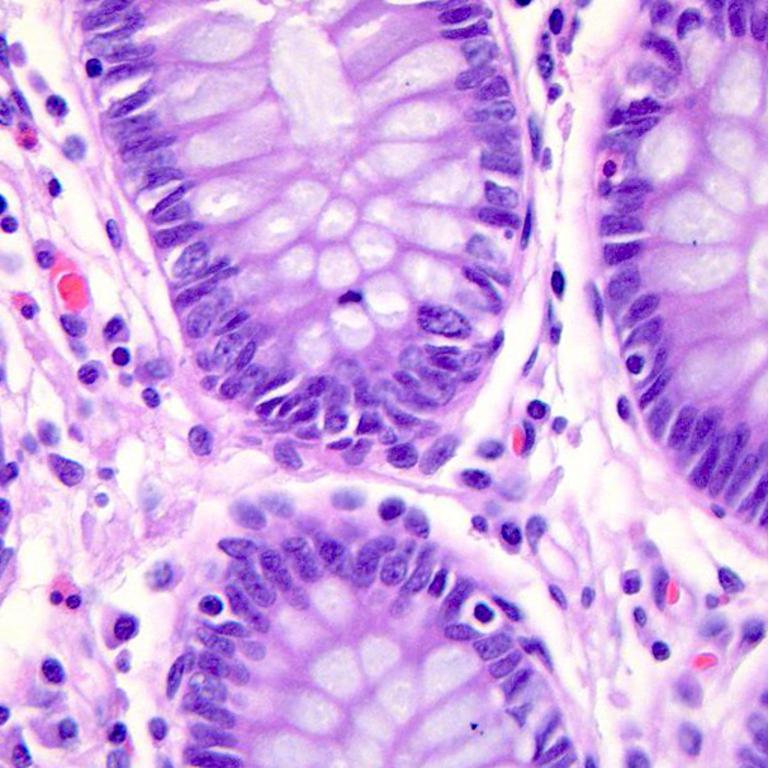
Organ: colon
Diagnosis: benign